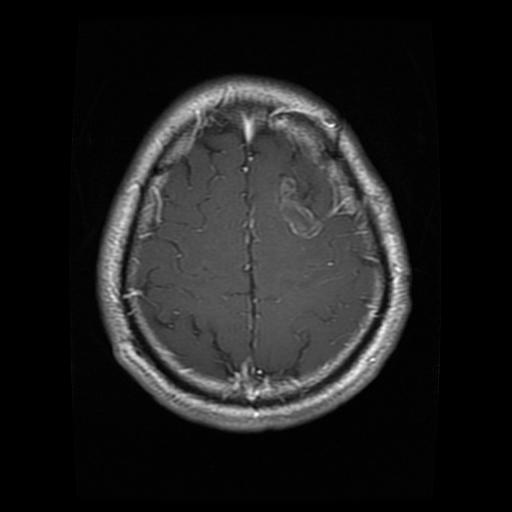
Label: glioma